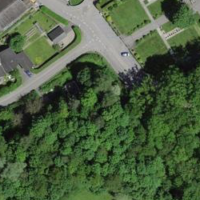
EUNIS habitat code: 55
Species observed at this site:
Cardamine heptaphylla